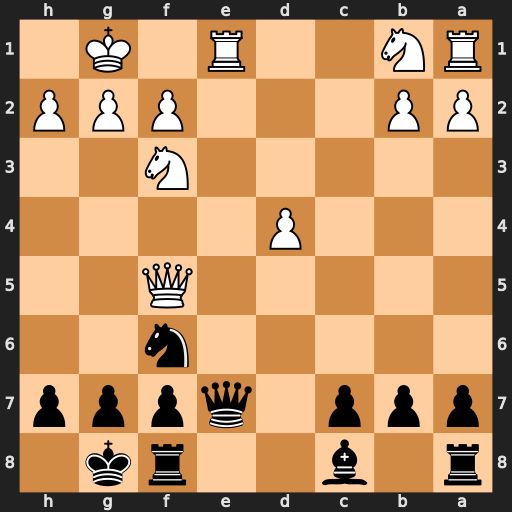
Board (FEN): r1b2rk1/ppp1qppp/5n2/5Q2/3P4/5N2/PP3PPP/RN2R1K1
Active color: b
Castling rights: -
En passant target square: -
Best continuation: Qxe1+ Nxe1 Bxf5